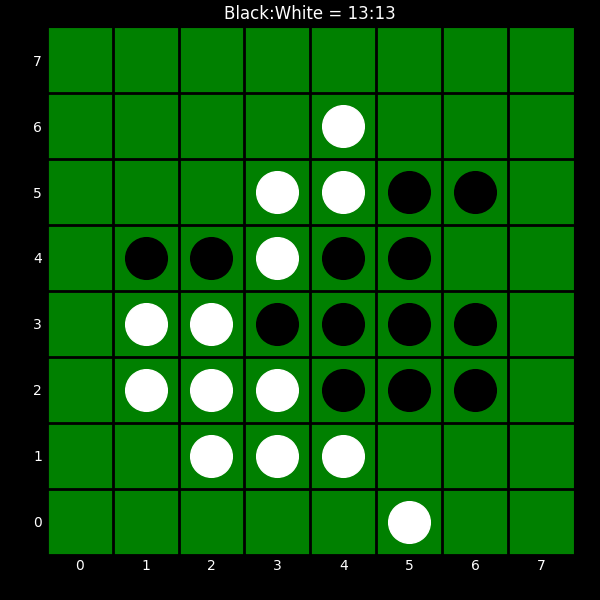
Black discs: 13
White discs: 13